Field crop: maize
Growth stage: 2
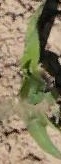
Species: maize